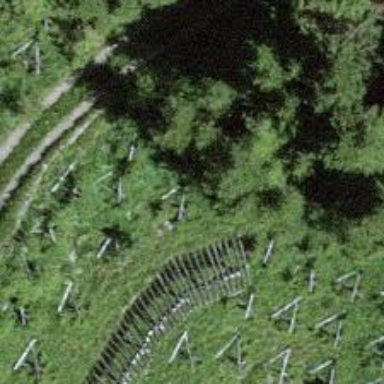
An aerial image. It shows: Snow fence that is man-made.